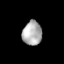
Tissue: prostate
Cell type: Fibroblasts
Senescence score: 0.8502
Nuclear area (px): 461
Mean DAPI intensity: 174.592